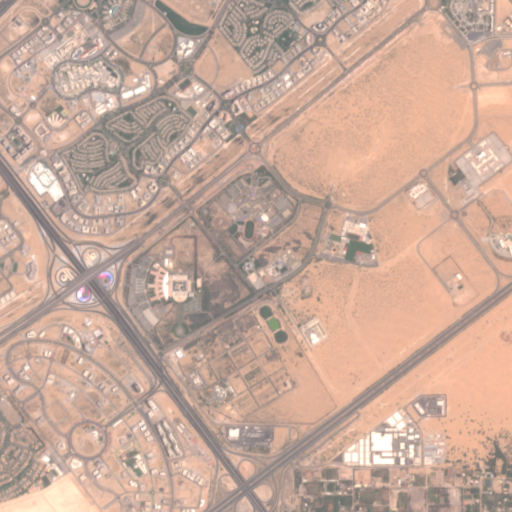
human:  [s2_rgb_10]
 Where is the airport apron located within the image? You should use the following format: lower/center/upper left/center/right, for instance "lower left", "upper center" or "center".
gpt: The airport apron is located in the center of the image.
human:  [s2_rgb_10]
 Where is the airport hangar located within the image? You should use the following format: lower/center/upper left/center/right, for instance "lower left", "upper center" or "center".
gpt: The airport hangar is located in the center of the image.
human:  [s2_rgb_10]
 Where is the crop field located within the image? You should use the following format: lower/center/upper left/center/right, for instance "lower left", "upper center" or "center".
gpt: The crop field is located in the lower center of the image.
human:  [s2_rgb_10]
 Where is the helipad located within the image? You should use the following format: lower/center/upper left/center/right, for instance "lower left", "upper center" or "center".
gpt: The helipad is located in the center of the image.
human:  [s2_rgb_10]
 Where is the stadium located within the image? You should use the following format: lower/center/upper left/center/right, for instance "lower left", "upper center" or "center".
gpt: The stadium is located in the upper center of the image.
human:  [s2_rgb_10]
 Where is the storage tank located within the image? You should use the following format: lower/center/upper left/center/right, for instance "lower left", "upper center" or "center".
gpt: The storage tank is located in the lower center of the image.
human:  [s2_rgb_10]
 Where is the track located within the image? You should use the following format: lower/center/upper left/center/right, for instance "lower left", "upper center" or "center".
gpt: The track is located in the center of the image.
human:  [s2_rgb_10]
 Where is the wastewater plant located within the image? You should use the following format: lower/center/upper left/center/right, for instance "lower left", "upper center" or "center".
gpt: The wastewater plant is located in the lower center of the image.
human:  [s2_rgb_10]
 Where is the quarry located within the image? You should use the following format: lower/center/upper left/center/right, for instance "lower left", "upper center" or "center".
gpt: There is no quarry in the image.